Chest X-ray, PA view. Patient: 22 years old, sex M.
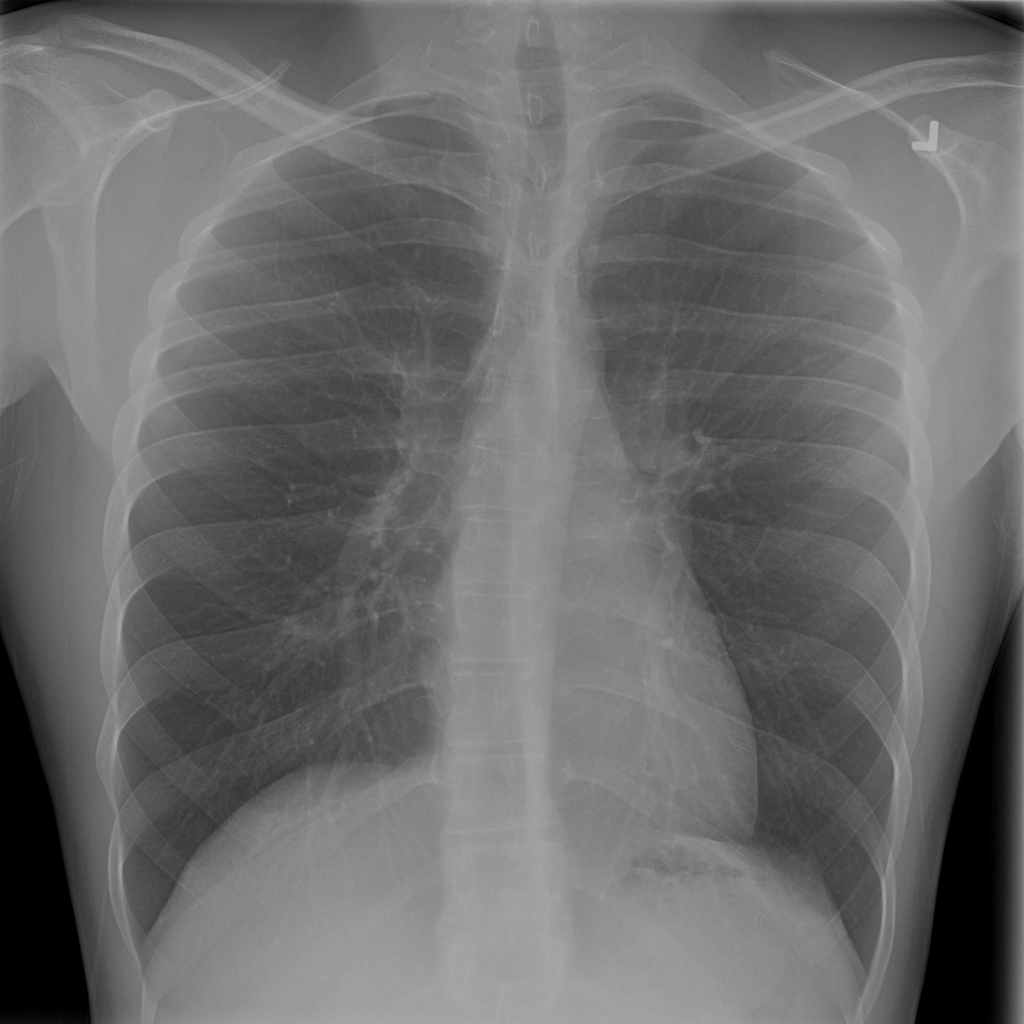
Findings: No Finding